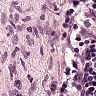
Metastatic tissue present: no